Aerial crown-view tile of a tropical tree (Barro Colorado Island, Panama), acquired 20250715:
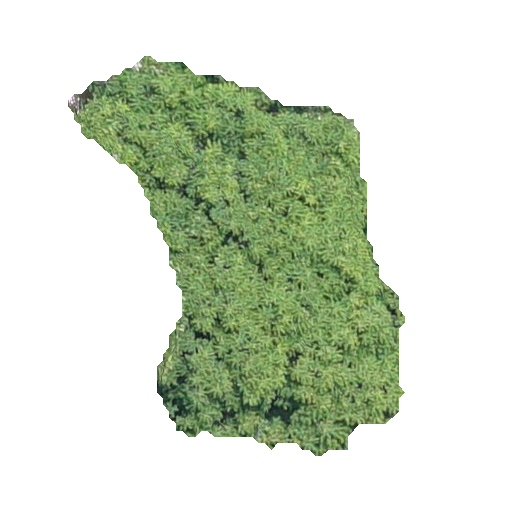
Species: Spondias mombin
GBIF accepted scientific name: Spondias mombin
Crown area: 120.114 m²